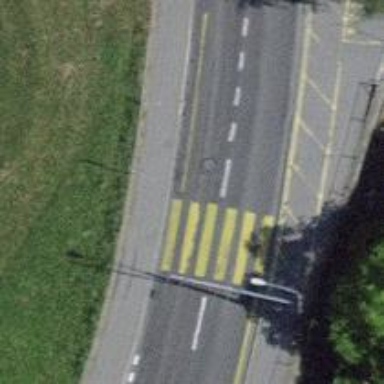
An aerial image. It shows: Kerb serving as barrier.